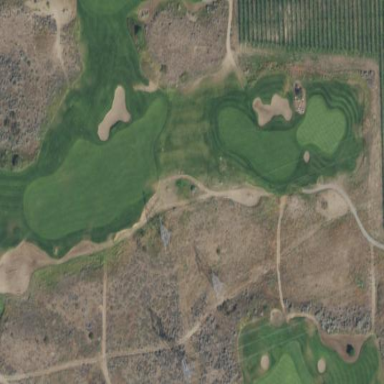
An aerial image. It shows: Golf bunker filled with sandy terrain.